Question: I have a .csv file, which I am reading from R. There is one column which contains the cells as : suppse
cell C1= 2,3 C2= 1,2,3,4 C3 = 1 and so on...
C1 Stands for column C and 1st row.
I just want to read the length of the numbers in those cells from R. How one can do that?
Does anyone has any clue?
Reading the data from excel.
'''
data=read.csv("location", header=T)
'''
one of the columns of the data whose length cell I need to calculate.
'''
V24
1,2,3,4
1,2,3,4
1,4,2,3
1,2,4,3
1,3,2,4
4,3,1,2
'''
This data is too big; hence I can not paste it here.

:
'''
dput(string_data)
structure(list(v_1 = c(NA, NA, NA, NA, 3L, NA, NA, NA, NA, NA,
NA, NA, NA, NA, NA, 1L, NA, NA, NA, NA, NA, NA, NA, NA, NA, NA,
1L, NA, NA, NA, NA, NA, 2L, NA, NA, NA, 1L, NA, NA, NA, NA, NA,
NA, NA, NA, NA, NA, NA, NA, NA, NA, NA, 0L, NA, NA, NA, NA, 2L
), v_2 = c(NA, NA, NA, NA, 1L, NA, NA, NA, NA, NA, NA, NA, NA,
NA, NA, 3L, NA, NA, NA, NA, NA, NA, NA, NA, NA, NA, 3L, NA, NA,
NA, NA, NA, 2L, NA, NA, NA, 3L, NA, NA, NA, NA, NA, NA, NA, NA,
NA, NA, NA, NA, NA, NA, NA, 4L, NA, NA, NA, NA, 2L), v_3 = structure(c(1L,
1L, 1L, 1L, 6L, 1L, 1L, 1L, 1L, 1L, 1L, 1L, 1L, 1L, 1L, 3L, 1L,
1L, 1L, 1L, 1L, 1L, 1L, 1L, 1L, 1L, 3L, 1L, 1L, 1L, 1L, 1L, 4L,
1L, 1L, 1L, 7L, 1L, 1L, 1L, 1L, 1L, 1L, 1L, 1L, 1L, 1L, 1L, 1L,
1L, 1L, 1L, 5L, 1L, 1L, 1L, 1L, 2L), .Label = c("", "1,4", "2",
"2,1", "2,4", "3", "4"), class = "factor"), v_4 = c(NA, NA, NA,
NA, NA, 0L, NA, NA, NA, NA, NA, NA, NA, NA, NA, NA, NA, NA, NA,
NA, NA, NA, NA, NA, NA, NA, NA, NA, NA, NA, NA, 0L, NA, NA, NA,
NA, NA, NA, 0L, 0L, NA, NA, NA, NA, 0L, 2L, NA, 0L, NA, NA, NA,
NA, NA, NA, NA, NA, NA, NA), v_5 = c(NA, NA, NA, NA, NA, 0L,
NA, NA, NA, NA, NA, NA, NA, NA, NA, NA, NA, NA, NA, NA, NA, NA,
NA, NA, NA, NA, NA, NA, NA, NA, NA, 2L, NA, NA, NA, NA, NA, NA,
2L, 2L, NA, NA, NA, NA, 2L, 0L, NA, 0L, NA, NA, NA, NA, NA, NA,
NA, NA, NA, NA), v_6 = c(NA, NA, NA, NA, NA, NA, NA, NA, NA,
NA, NA, NA, NA, NA, NA, NA, NA, NA, NA, NA, NA, NA, NA, NA, NA,
NA, NA, NA, NA, NA, NA, NA, NA, NA, NA, NA, NA, NA, NA, NA, NA,
NA, NA, NA, NA, NA, NA, NA, NA, NA, NA, NA, NA, NA, NA, NA, NA,
NA), v_7 = c(NA, NA, NA, NA, 0L, NA, NA, NA, NA, NA, NA, NA,
1L, NA, NA, NA, NA, 0L, NA, NA, 0L, NA, NA, 1L, NA, NA, 0L, 0L,
NA, NA, NA, NA, 0L, NA, NA, NA, NA, NA, NA, NA, NA, NA, 1L, 0L,
NA, NA, NA, NA, 1L, NA, NA, NA, NA, NA, NA, 1L, NA, NA), v_8 = c(NA,
NA, NA, NA, 1L, NA, NA, NA, NA, NA, NA, NA, 0L, NA, NA, NA, NA,
1L, NA, NA, 1L, NA, NA, 0L, NA, NA, 1L, 1L, NA, NA, NA, NA, 1L,
NA, NA, NA, NA, NA, NA, NA, NA, NA, 0L, 1L, NA, NA, NA, NA, 0L,
NA, NA, NA, NA, NA, NA, 0L, NA, NA), v_9 = c(NA, NA, NA, NA,
1L, NA, NA, NA, NA, NA, NA, NA, 4L, NA, NA, NA, NA, 1L, NA, NA,
3L, NA, NA, 4L, NA, NA, 3L, 3L, NA, NA, NA, NA, 3L, NA, NA, NA,
NA, NA, NA, NA, NA, NA, 4L, 3L, NA, NA, NA, NA, 4L, NA, NA, NA,
NA, NA, NA, 4L, NA, NA), v_10 = c(NA, 5L, NA, NA, NA, 0L, 3L,
NA, 3L, NA, NA, NA, NA, NA, NA, NA, NA, NA, NA, NA, NA, NA, NA,
NA, NA, NA, NA, NA, NA, NA, NA, NA, NA, NA, NA, NA, NA, NA, NA,
NA, NA, NA, NA, NA, NA, NA, NA, NA, 3L, NA, NA, 3L, NA, NA, NA,
NA, NA, NA), v_11 = c(NA, 0L, NA, NA, NA, 0L, 2L, NA, 2L, NA,
NA, NA, NA, NA, NA, NA, NA, NA, NA, NA, NA, NA, NA, NA, NA, NA,
NA, NA, NA, NA, NA, NA, NA, NA, NA, NA, NA, NA, NA, NA, NA, NA,
NA, NA, NA, NA, NA, NA, 2L, NA, NA, 2L, NA, NA, NA, NA, NA, NA
), v_12 = structure(c(1L, 4L, 1L, 1L, 1L, 1L, 2L, 1L, 3L, 1L,
1L, 1L, 1L, 1L, 1L, 1L, 1L, 1L, 1L, 1L, 1L, 1L, 1L, 1L, 1L, 1L,
1L, 1L, 1L, 1L, 1L, 1L, 1L, 1L, 1L, 1L, 1L, 1L, 1L, 1L, 1L, 1L,
1L, 1L, 1L, 1L, 1L, 1L, 3L, 1L, 1L, 2L, 1L, 1L, 1L, 1L, 1L, 1L
), .Label = c("", "3", "4", "4,1,3"), class = "factor")), .Names = c("v_1",
"v_2", "v_3", "v_4", "v_5", "v_6", "v_7", "v_8", "v_9", "v_10",
"v_11", "v_12"), class = "data.frame", row.names = c(NA, -58L
))
'''
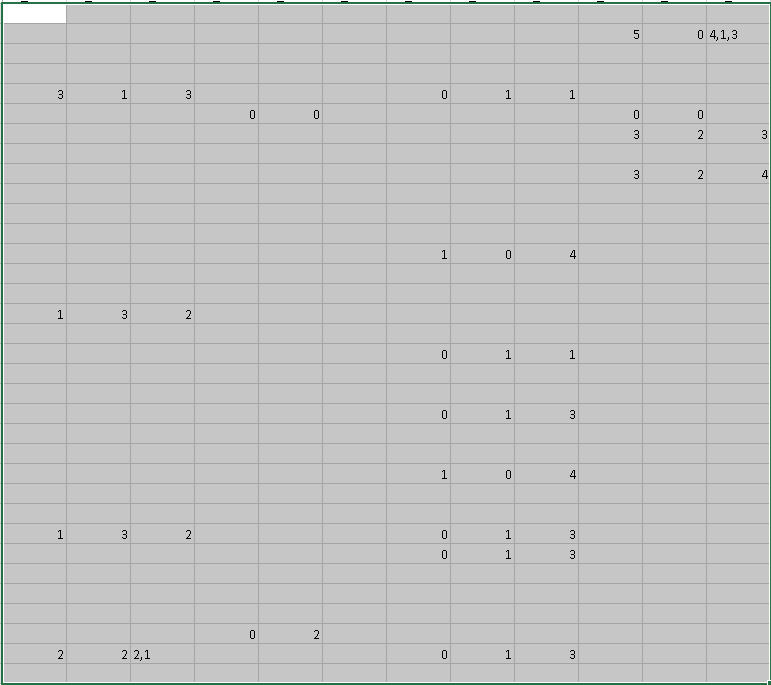
Answer: We could remove the leading/lagging spaces (in case there are), with 'str_trim', count the number of elements with 'str_count' assuming that the delimiter is ',', the rows that are empty can be found out by 'nzchar', and with a little arithmetic, we can make those elements 'NA'
'''
library(stringr)
dat1$V24 <- str_trim(dat1$V24)
with(dat1, str_count(V24, ',')+1 * NA^!nzchar(V24))
#[1] NA 4 NA NA NA NA 4 NA 4 NA NA 3 NA NA NA NA 3
'''
Similar functions in 'stringi' would be faster
'''
library(stringi)
dat1$V24 <- stri_trim_both(dat1$V24)
with(dat1, stri_count(V24, fixed= ',')+1 * NA^!nzchar(V24))
#[1] NA 4 NA NA NA NA 4 NA 4 NA NA 3 NA NA NA NA 3
'''
### Update
If you want to do this to every 3rd column of the dataset
'''
indx <- seq(1, ncol(dat2), by=3)
lapply(dat2[indx], function(x) {r1 <- str_trim(x)
str_count(r1, ',')+1 * NA^!nzchar(r1) })
#$V1
#[1] 1 4 1 1 3
#$V4
#[1] 4 1 2 3 NA
'''
where,
'''
dat2[indx]
# V1 V4
#1 1 1,2,5,6
#2 1,2,3,4 1
#3 3 1,2
#4 1 15,23,24
#5 1,2,3
'''
### Update2
'''
lapply(dat3[indx], function(x) {r1 <- str_trim(x)
str_count(r1, ',')+1 * NA^is.na(r1)})
#$V1
#[1] 1 4 1 NA 3
#$V4
#[1] 4 NA 2 3 NA
'''
### Update3
Based on the 'dput' of 'string_data', there are only two columns (3 and 12) which are 'factor' class and they are string elements. i.e. '2,4', '1,4' etc.
'''
indx1 <- sapply(string_data, is.factor)
lapply(string_data[indx1], function(x){r1 <- str_trim(x)
str_count(r1, ',')+1 * NA^!nzchar(r1)})
#$v_3
#[1] NA NA NA NA 1 NA NA NA NA NA NA NA NA NA NA 1 NA NA NA NA NA NA NA NA NA
#[26] NA 1 NA NA NA NA NA 2 NA NA NA 1 NA NA NA NA NA NA NA NA NA NA NA NA NA
#[51] NA NA 2 NA NA NA NA 2
#$v_12
#[1] NA 3 NA NA NA NA 1 NA 1 NA NA NA NA NA NA NA NA NA NA NA NA NA NA NA NA
#[26] NA NA NA NA NA NA NA NA NA NA NA NA NA NA NA NA NA NA NA NA NA NA NA 1 NA
#[51] NA 1 NA NA NA NA NA NA
'''
All the other variables are either 'integer' or 'logical'
### data
'''
dat1 <- data.frame(V24=c('', '1,2,3,4', ' ', '', '', ' ',
'1,2,3,4', '', '1,4,2,3', '', '', '1,2,4', ' ', '', '', ' ',
'1,3,2'), stringsAsFactors=FALSE)
dat2 <- data.frame(V1=c('1', '1,2,3,4', '3 ', '1', '1,2,3'), V2=1:5,
V3=6:10, V4=c('1,2,5,6', '1', '1,2', '15,23,24', ' '), V6=11:15,
stringsAsFactors=FALSE)
dat3 <- data.frame(V1= c('1', '1,2,3,4', '3 ', NA, '1,2,3'), V2=1:5,
V3=6:10, V4=c('1,2,5,6', NA, '1,2', '15,23,24', NA),
stringsAsFactors=FALSE)
'''